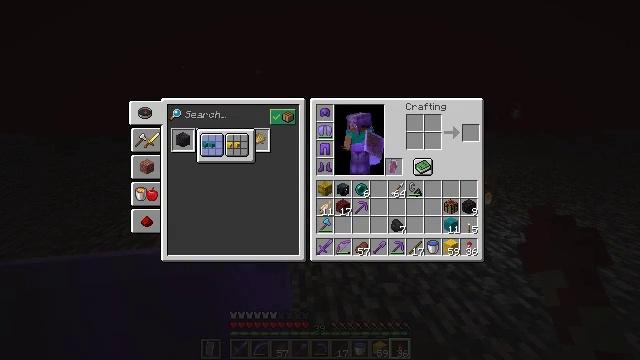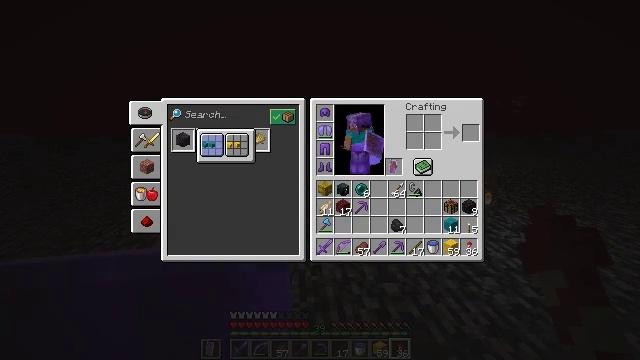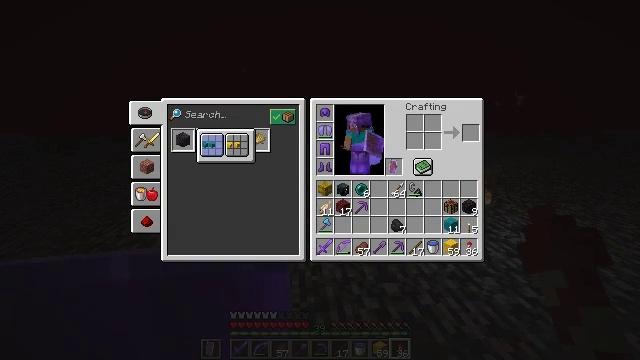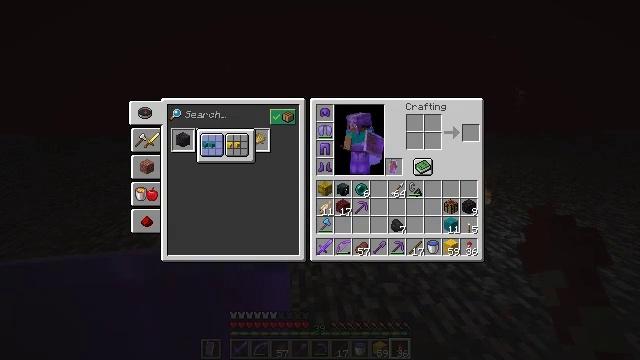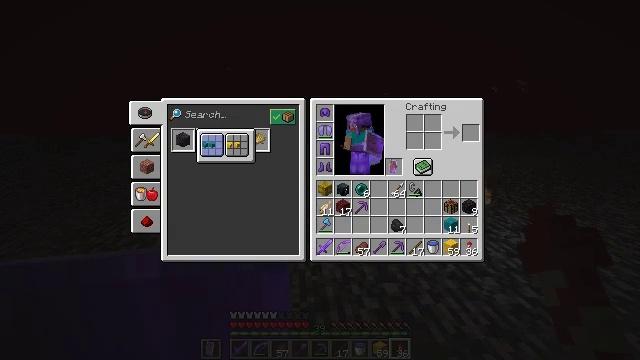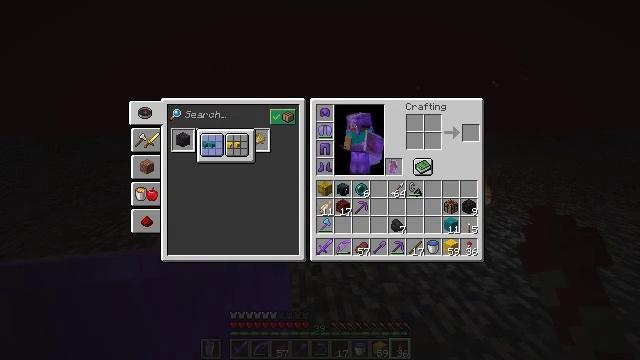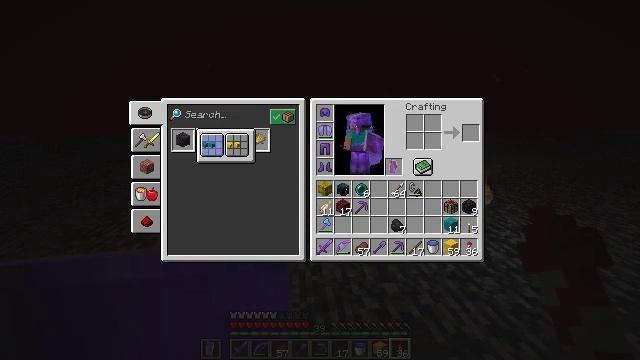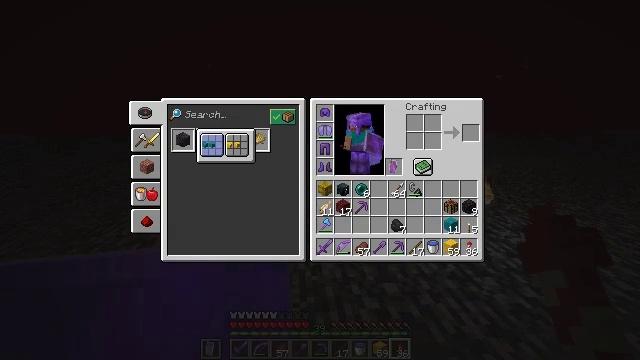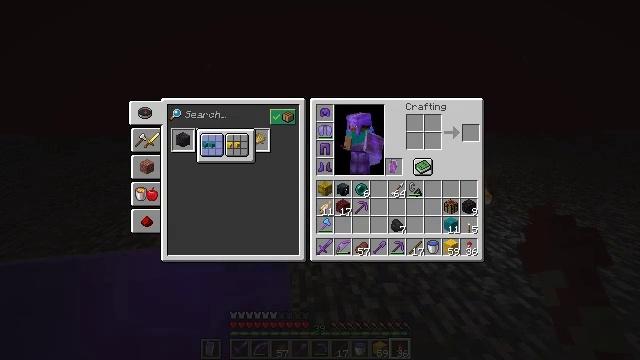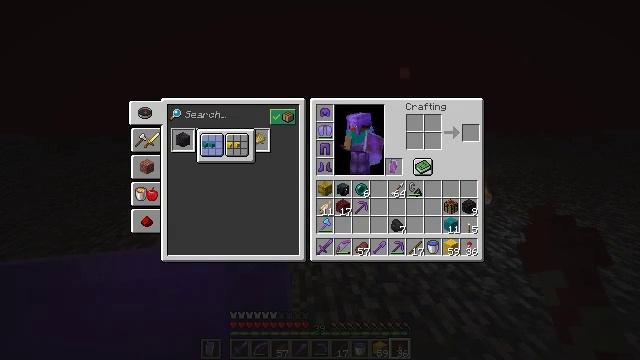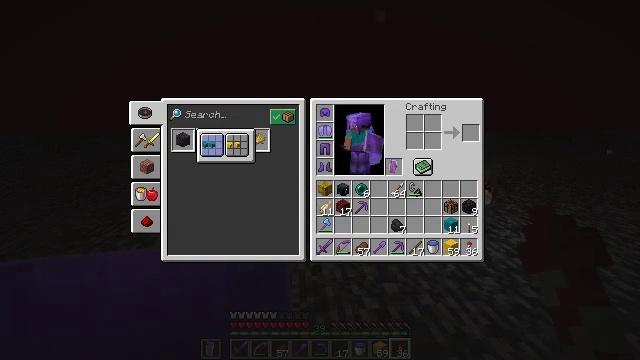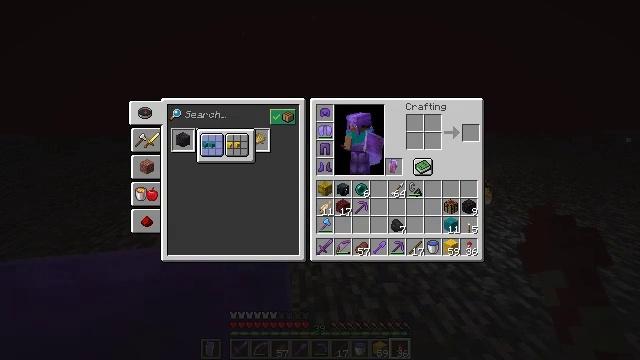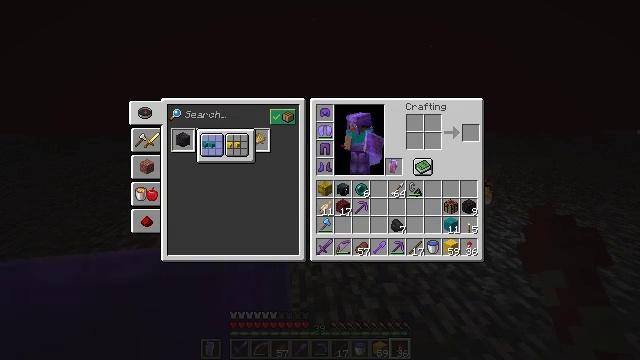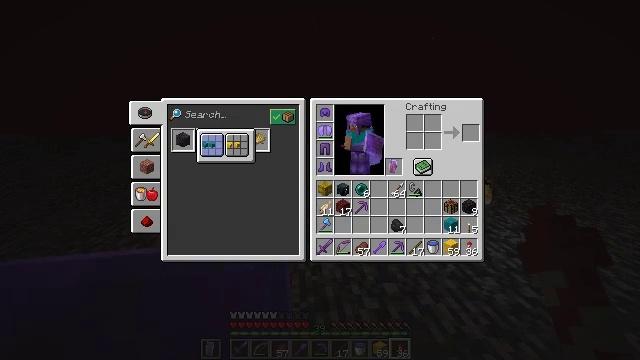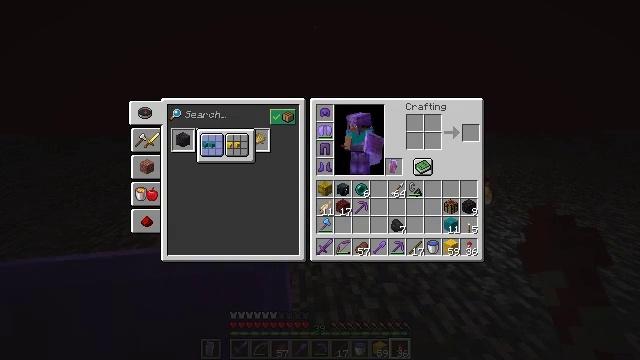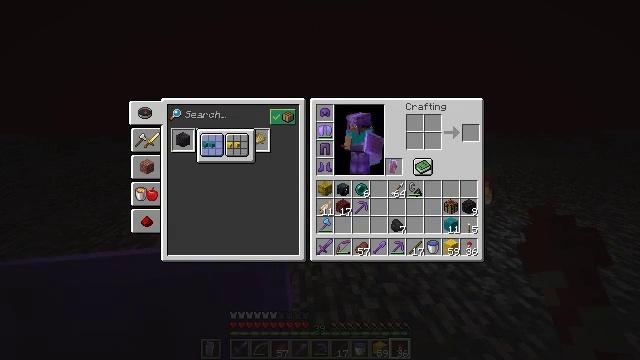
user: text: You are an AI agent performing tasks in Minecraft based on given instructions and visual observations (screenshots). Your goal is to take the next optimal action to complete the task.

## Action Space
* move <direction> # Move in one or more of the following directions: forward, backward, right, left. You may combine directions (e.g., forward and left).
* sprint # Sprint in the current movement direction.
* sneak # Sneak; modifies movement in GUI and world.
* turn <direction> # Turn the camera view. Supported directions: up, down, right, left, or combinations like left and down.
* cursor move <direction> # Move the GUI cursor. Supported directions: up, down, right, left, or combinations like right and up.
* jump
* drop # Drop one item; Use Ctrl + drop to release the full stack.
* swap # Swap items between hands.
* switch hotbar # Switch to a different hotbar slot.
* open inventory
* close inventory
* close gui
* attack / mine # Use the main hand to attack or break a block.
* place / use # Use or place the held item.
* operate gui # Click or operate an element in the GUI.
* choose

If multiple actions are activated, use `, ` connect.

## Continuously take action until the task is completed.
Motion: motion action
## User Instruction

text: craft item cyan carpet
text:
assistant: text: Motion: no_op
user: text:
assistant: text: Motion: no_op
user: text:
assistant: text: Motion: no_op
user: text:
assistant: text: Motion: no_op
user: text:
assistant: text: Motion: no_op
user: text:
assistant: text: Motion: no_op
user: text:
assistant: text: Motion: no_op
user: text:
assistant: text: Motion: no_op
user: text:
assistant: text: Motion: no_op
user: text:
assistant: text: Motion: sneak
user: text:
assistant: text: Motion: sneak
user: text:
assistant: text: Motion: sneak, attack / mine
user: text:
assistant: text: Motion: sneak, attack / mine
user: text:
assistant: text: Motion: sneak, attack / mine
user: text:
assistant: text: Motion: sneak, attack / mine
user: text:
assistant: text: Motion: sneak, attack / mine
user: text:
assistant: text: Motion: sneak
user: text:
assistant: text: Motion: sneak, turn right
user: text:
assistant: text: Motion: sneak, turn right
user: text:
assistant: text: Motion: sneak, turn right
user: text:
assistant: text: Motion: sneak, turn right
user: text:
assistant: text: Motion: sneak, turn right
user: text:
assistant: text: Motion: sneak, turn right
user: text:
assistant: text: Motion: sneak, turn right
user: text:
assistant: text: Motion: sneak, turn right
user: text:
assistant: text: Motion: sneak, turn right
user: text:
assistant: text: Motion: sneak
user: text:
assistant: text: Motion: sneak
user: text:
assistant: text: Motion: sneak
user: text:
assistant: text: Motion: sneak